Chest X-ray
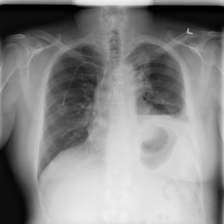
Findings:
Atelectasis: negative
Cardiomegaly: negative
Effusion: negative
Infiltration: negative
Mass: negative
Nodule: negative
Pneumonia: negative
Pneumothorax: negative
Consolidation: negative
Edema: negative
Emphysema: negative
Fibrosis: negative
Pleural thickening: negative
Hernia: negative